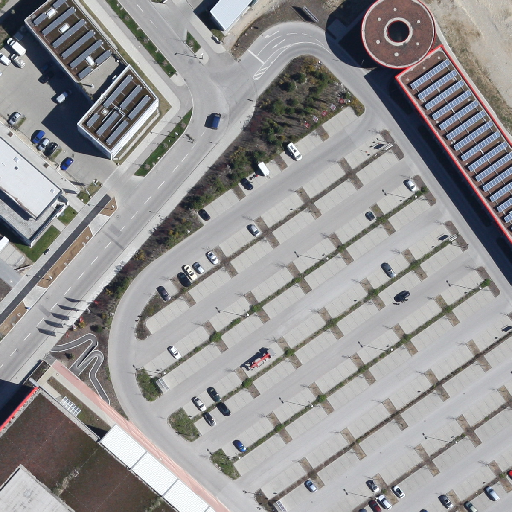
Referring expression: bikeway